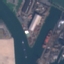
Label: River